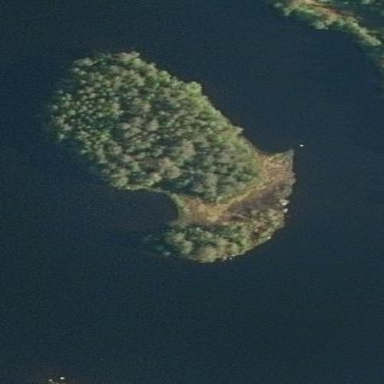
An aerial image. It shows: Image showing island.